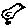
Label: bird